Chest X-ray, PA view. Patient: 31 years old, sex M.
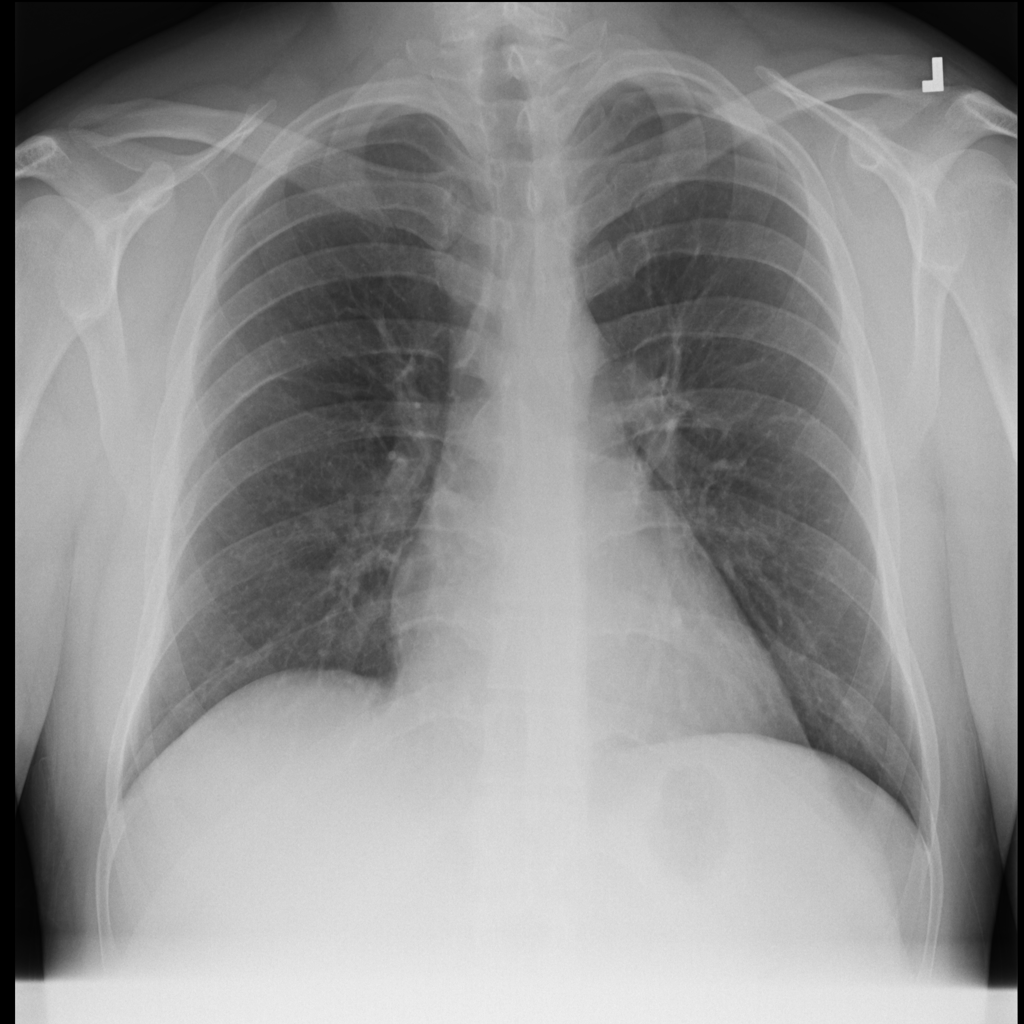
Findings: No Finding